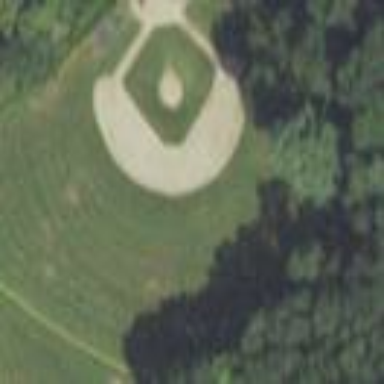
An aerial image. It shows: Baseball pitch for leisure land.